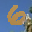
Label: 6